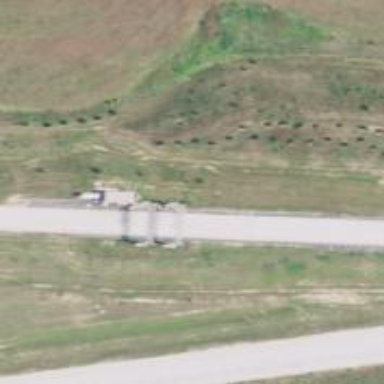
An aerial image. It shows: Toll gantry on the road.